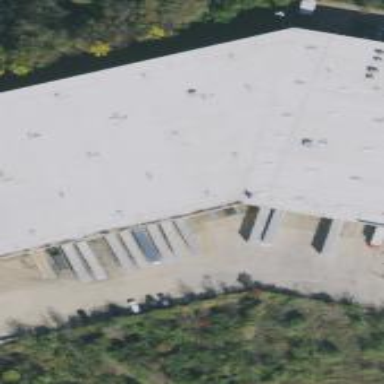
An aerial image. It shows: Warehouse building.